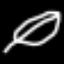
Label: leaf